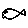
Label: fish